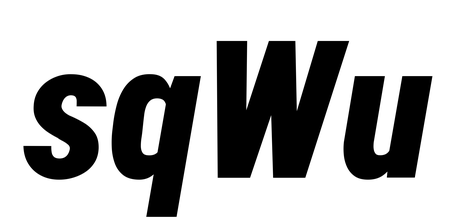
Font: Roboto-Italic_Condensed_Black_Italic